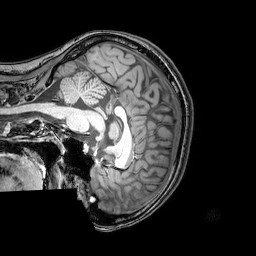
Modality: T1w
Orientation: sagittal
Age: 20
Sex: female
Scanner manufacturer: philips
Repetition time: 0.008204 s
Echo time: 0.00377 s